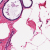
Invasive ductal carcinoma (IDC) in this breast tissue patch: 0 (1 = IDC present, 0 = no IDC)